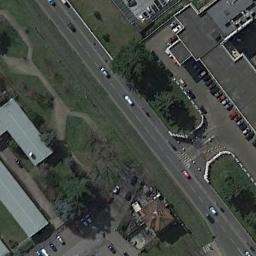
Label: freeway